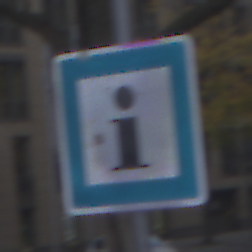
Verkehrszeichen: Informationsstelle
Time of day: SunriseSunset
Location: Outdoor (Urban)
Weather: PartlyCloudy
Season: NotSpecified
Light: Natural